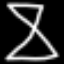
Label: hourglass